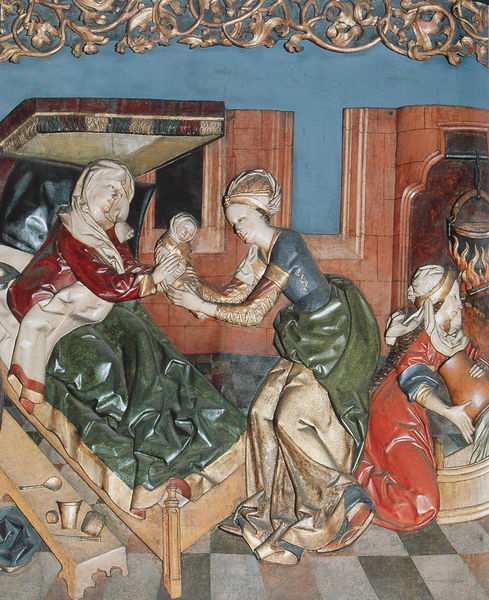
Titel: Hochaltar, Flügel-Innenseite, Geburt Mariens (Detail)
Künstler: Veit Stoß
Standort: Krakau
Institution: Pfarrkirche Maria Himmelfahrt
Schlagwörter: blau, feuer, himmel, wasser, frauen, grün, menschen, sitzen, bunt, damen, fenster, frau, holz, raum, rot, ornament, architektur, bibel, stein, boden, gewand, gold, interieur, sitzend, stoff, decke, kind, girlande, gotik, renaissance, kamin, ofen, krug, skulptur, relief, topf, farbig, holzschnitt, magd, liegen, perspektive, farbe, baby, bank, figuren, löffel, bett, zofe, plastik, liegend, aufsicht, becher, flammen, schnitt, fliesen, altar, schnitzerei, christus, jesus, mittelalter, baldachin, trog, übergabe, elisabeth, gefasst, golden, maria, madonna, jesu, fassung, anna, himmelbett, geburt, krippe, säugling, feuerstelle, herd, blau rot, empfängnis, christi geburt, hebamme, helferin, kindbett, maria empfängnis, mariengeburt, niederkunft, geburt mariens, jeus, frai, l